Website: apple
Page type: order-returns
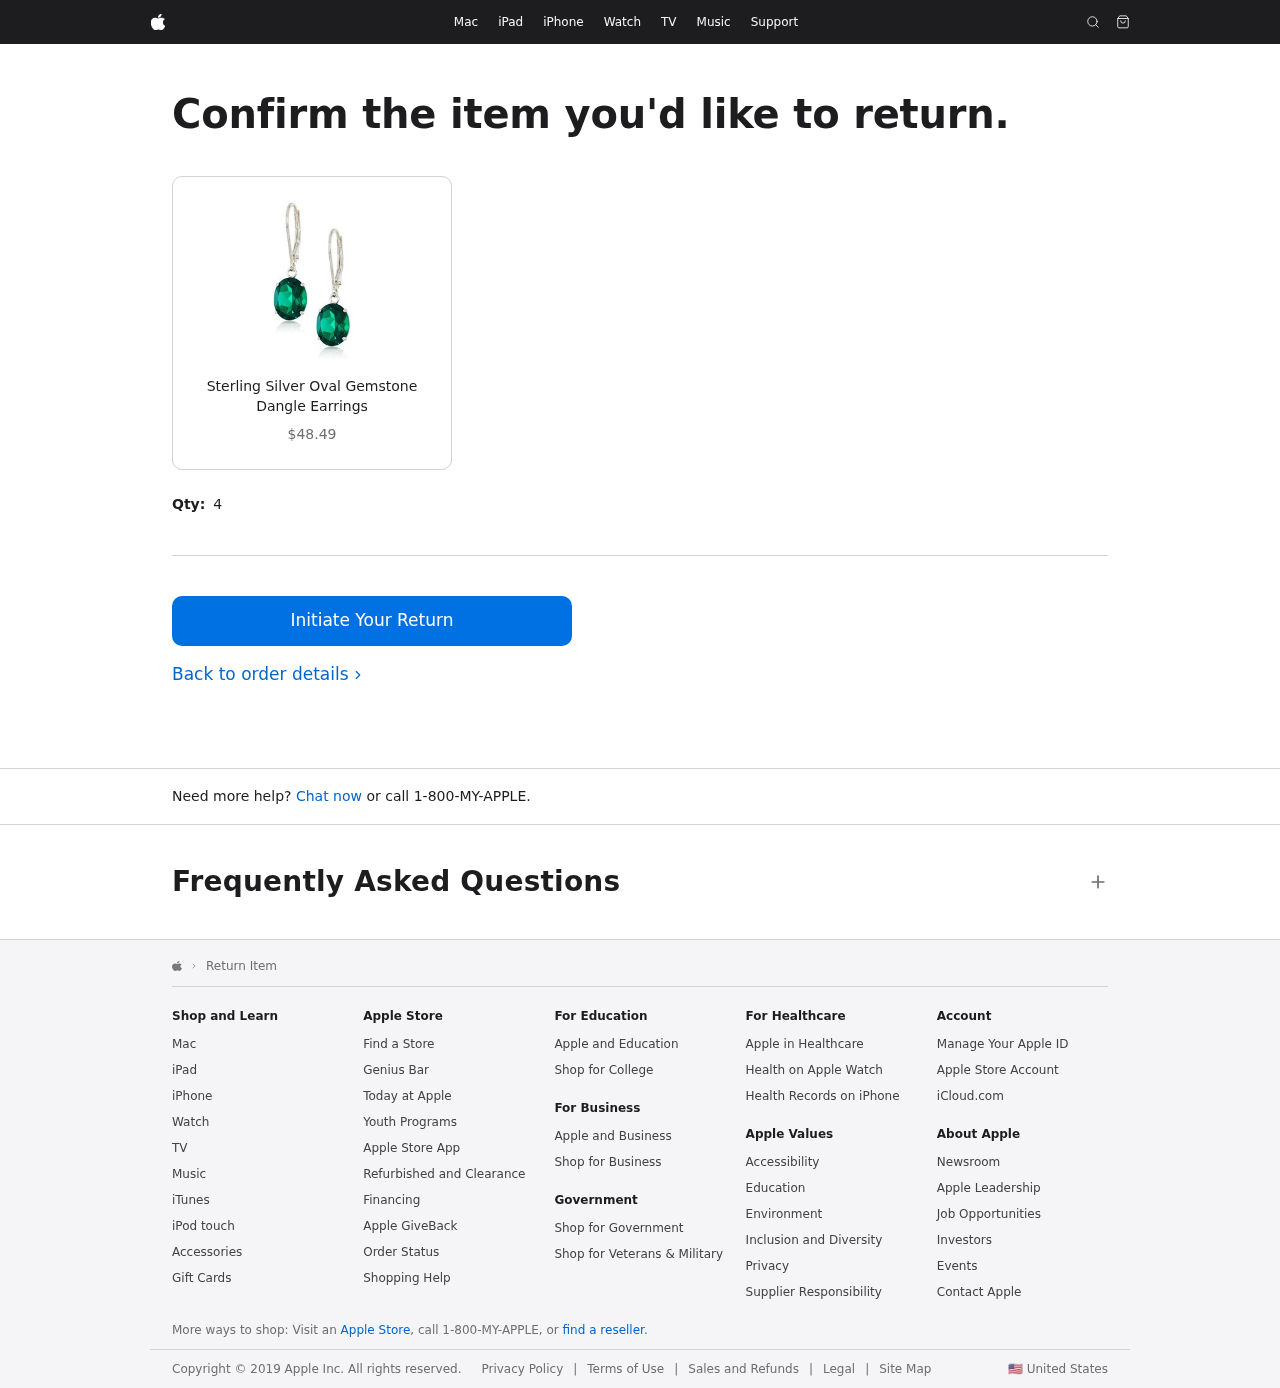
Product elements: key: PRODUCT1_NAME
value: Sterling Silver Oval Gemstone Dangle Earrings
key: PRODUCT1_PRICE
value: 48.49
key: PRODUCT1_QUANTITY
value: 4